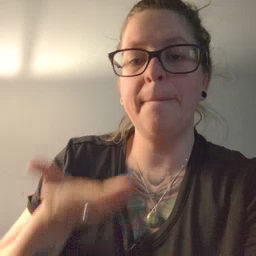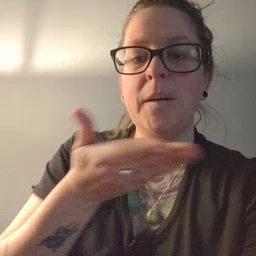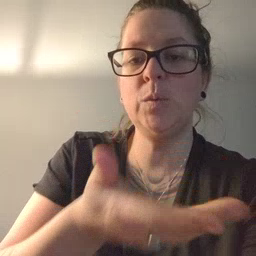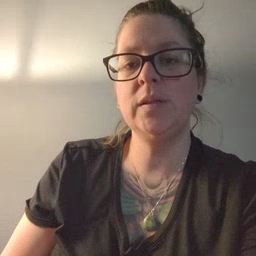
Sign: boat